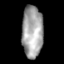
Tissue: skin
Cell type: Epithelial cells
Senescence score: 0.2711
Nuclear area (px): 1071
Mean DAPI intensity: 163.52